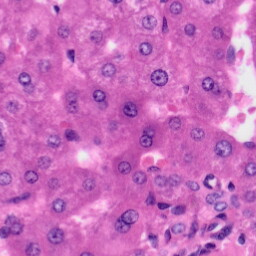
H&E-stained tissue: Liver